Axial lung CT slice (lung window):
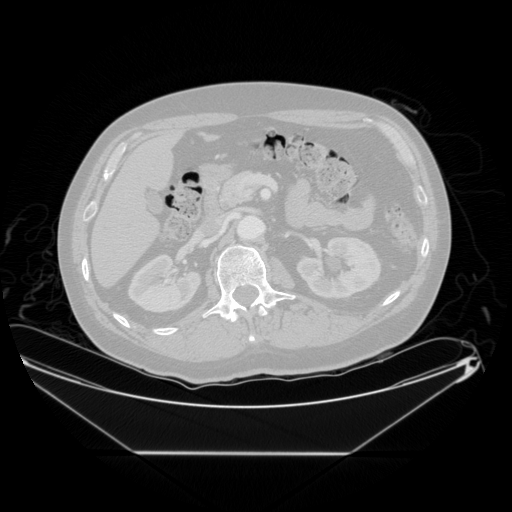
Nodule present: no